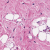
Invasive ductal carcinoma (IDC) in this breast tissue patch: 0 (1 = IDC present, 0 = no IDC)